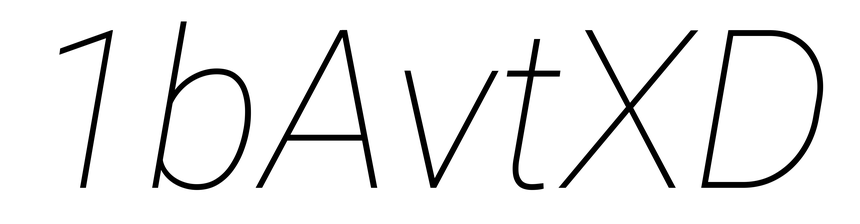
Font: Roboto-Italic_Thin_Italic